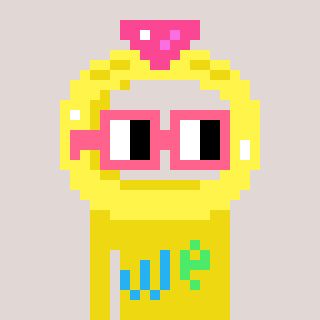
a pixel art character with square pink glasses, a ring-shaped head and a yellow-colored body on a warm background